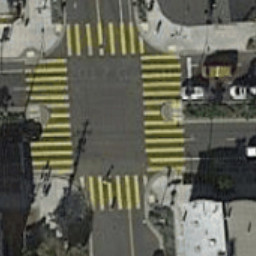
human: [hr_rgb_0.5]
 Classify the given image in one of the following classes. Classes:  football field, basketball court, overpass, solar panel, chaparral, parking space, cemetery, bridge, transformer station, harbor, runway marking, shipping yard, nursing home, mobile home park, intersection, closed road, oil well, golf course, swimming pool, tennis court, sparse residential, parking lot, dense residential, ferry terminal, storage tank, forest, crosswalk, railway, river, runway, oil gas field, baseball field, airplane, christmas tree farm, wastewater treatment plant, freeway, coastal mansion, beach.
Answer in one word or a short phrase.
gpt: crosswalk